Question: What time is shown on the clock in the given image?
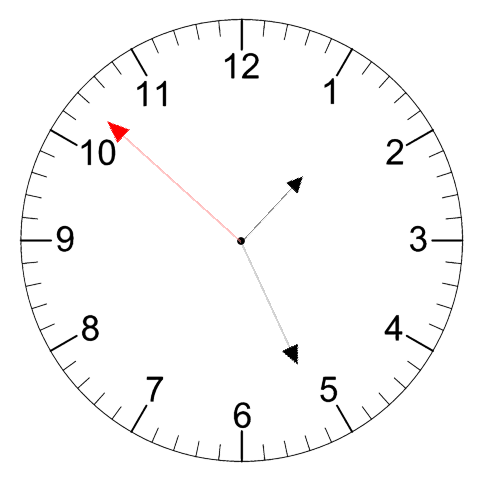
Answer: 01:25:52